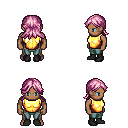
a pixel art fantasy rpg character, male body template, human, dark skin, gold chest armor, teal pants, pink loose hair, black shoes, four views (front, back, left, right), 2x2 character sprite sheet, small pixel art, hard edges, no anti-aliasing